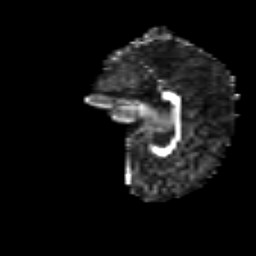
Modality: FA
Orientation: sagittal
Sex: female
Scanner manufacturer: siemens
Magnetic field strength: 3 T
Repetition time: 5 s
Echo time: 0.071 s